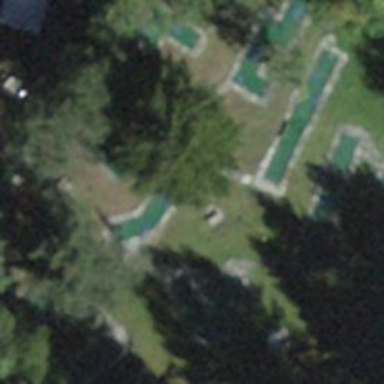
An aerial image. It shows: Miniature golf course.